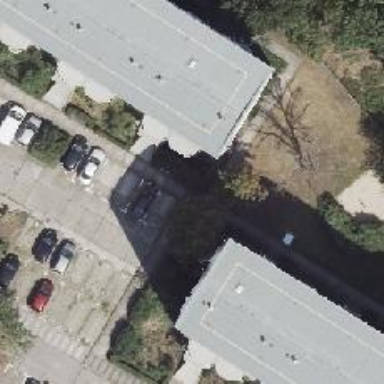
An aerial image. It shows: Footway.